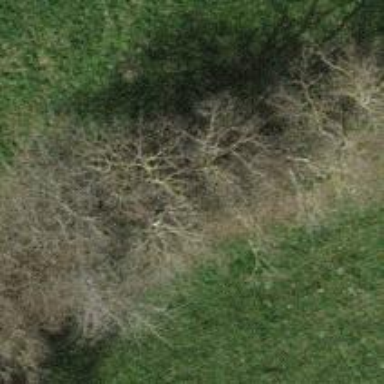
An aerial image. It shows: Row of trees in natural setting.